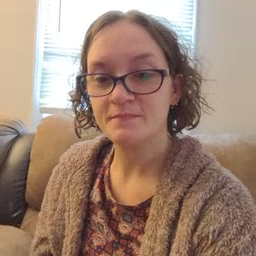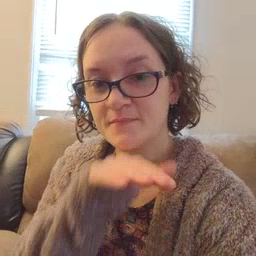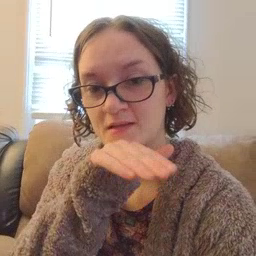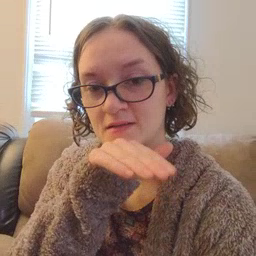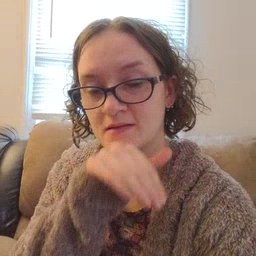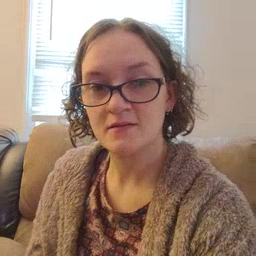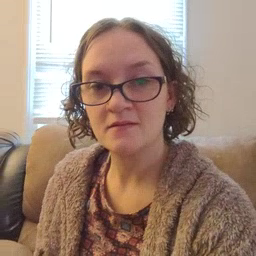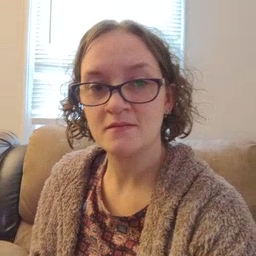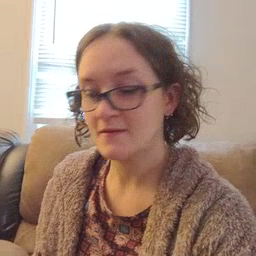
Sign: pig